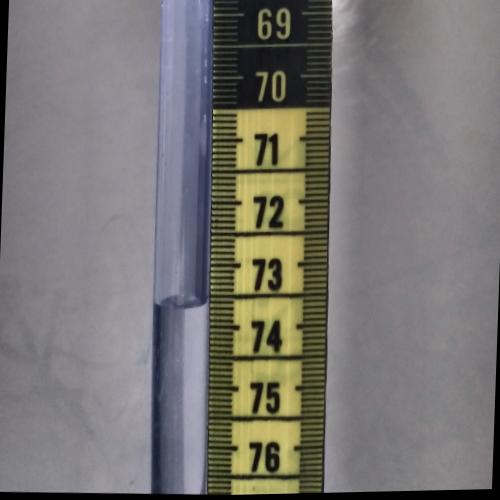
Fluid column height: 73.7 cm